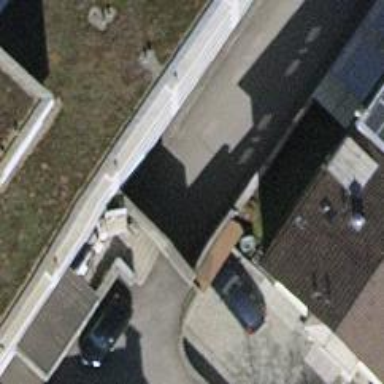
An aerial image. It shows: Parking entrance.